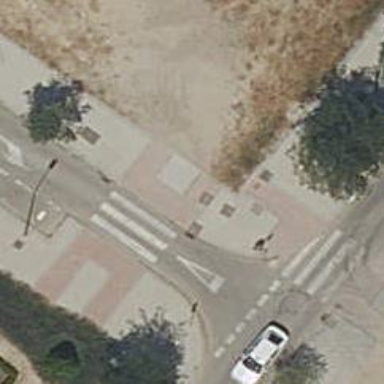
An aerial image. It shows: Uncontrolled footway crossing with markings.